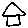
Label: house